Question: I've been stuck with this unresolved external symbol error for more than a week now. Say, with TBB lib (and PointGrey lib to be mentioned in another post), I cannot link to the libraries (dll or lib I'm not sure!) and it brings this kind of linking error.

I'm using VS2008, win7. This guide means that I just need to run the script file, then every project I create will be automatically configed properly (according to (1)). Am I getting it right?
So far, original sample project from Intel run properly without any of my config, I just click run. But with the projects I created from the same sample code, they have linking errors
PS: the script is: tbbvars.bat <rch>\

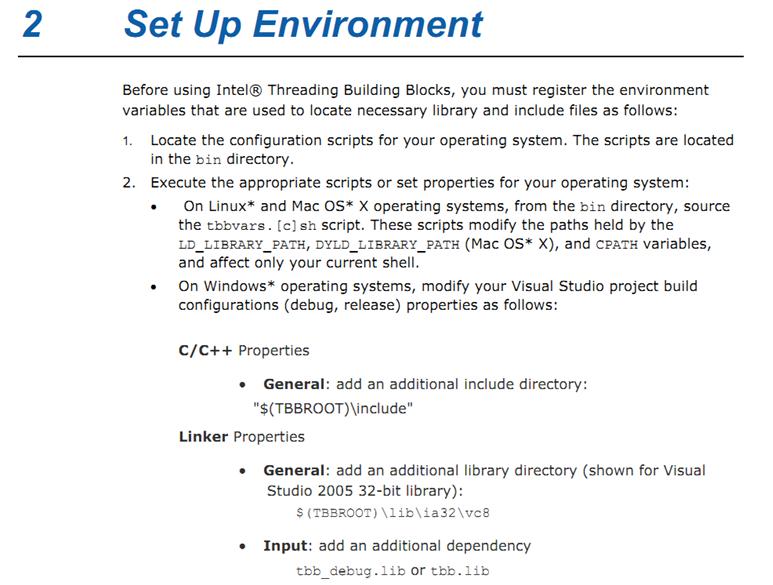
Answer: Some libraries are linked as lib files, and the sometimes the project needs to be told of these dependencies. The help you show tells you to go into your Project -> Properties -> Linker -> Input -> Additional Dependencies, and add the tbb_debug.lib or tbb.lib (use the _debug version if you build in Debug mode, the other in Release) - They probably have other two versions for x64 builds, so you should do this for each build version.
Then go to the Project -> Properties -> Linker -> Input -> General -> Additional Library Directories and add the library directory they suggest. (again, separate directories for 32/64 bits).
Of course, also VC/c++ Properties -> General -> Include Directories, where you will add $(TBBROOT)\include.
Check the Project Properties for the sample projects that you have from Intel.
If you run their script, if any dlls get to be included in the executable they will be found by the linker (and/or during execution). What is more important, they create the Env Var TBBROOT, looks like - which is referenced by what you are supposed to add in the properties. If you don't have that variable, you will have to add absolute paths.
As for the option in your comment, yes you can tell VS to look for libraries somewhere else instead of adding an extra Env Var (or more paths to the PATH). The only thing to consider is whether some dlls are required for execution - in which case you might want to copy them in the same folder as your exe after the build, and use absolute path in the includes. It is also a little bit less portable...